Question: When I added a product to cart everything is working properly and when I continue for checkout process in that while registering the customer billing details I am unable to proceed from step 4 to 5. Please suggest me what is the exact issue I am new for Magento programming and I had readed lot of articles on it but didn't get success below is the screen shot given.
Also i fing this post but it is not answere yet <URL>

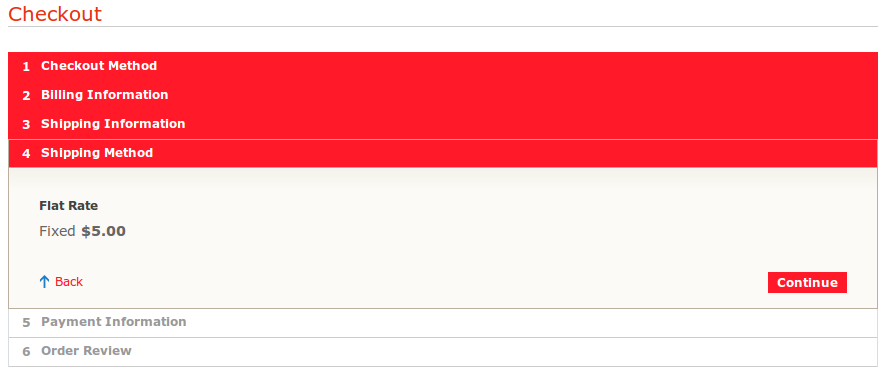
Answer: After a long investment of time and effort at last i got the solution here.
i have changed this line
'''
<fieldset>
<?php echo $this->getChildHtml('methods') ?>
</fieldset>
'''
to
'''
<fieldset id="checkout-payment-method-load">
<?php echo $this->getChildHtml('methods') ?>
</fieldset>
'''